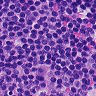
Metastatic tissue present: no